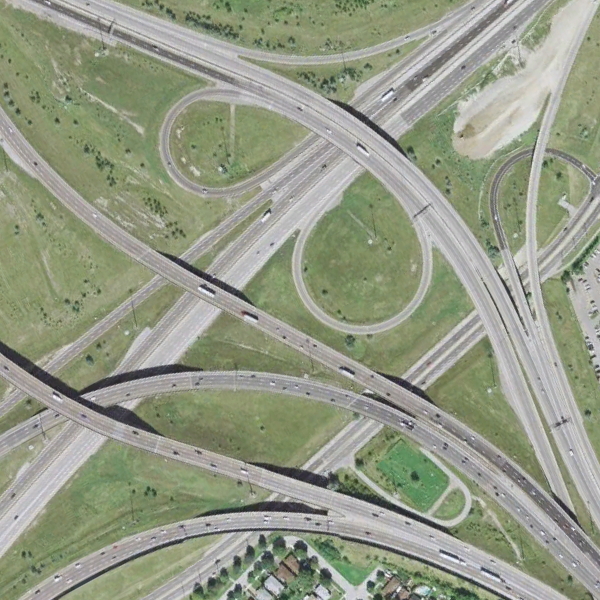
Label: Viaduct